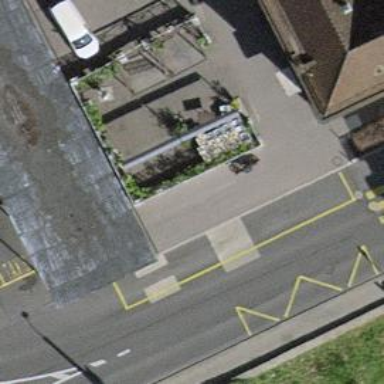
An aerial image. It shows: Bus stop with platform for public transport.